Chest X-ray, PA view. Patient: 67 years old, sex F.
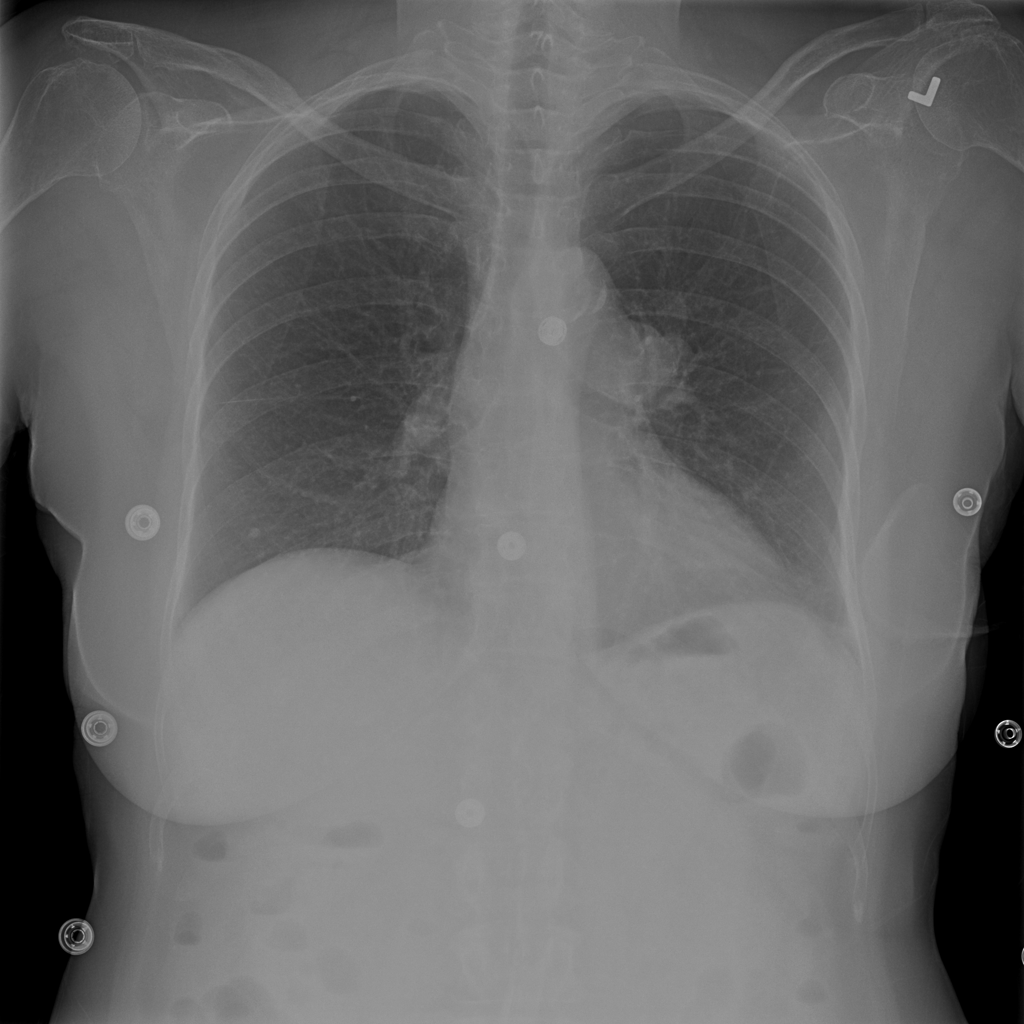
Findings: Atelectasis, Nodule